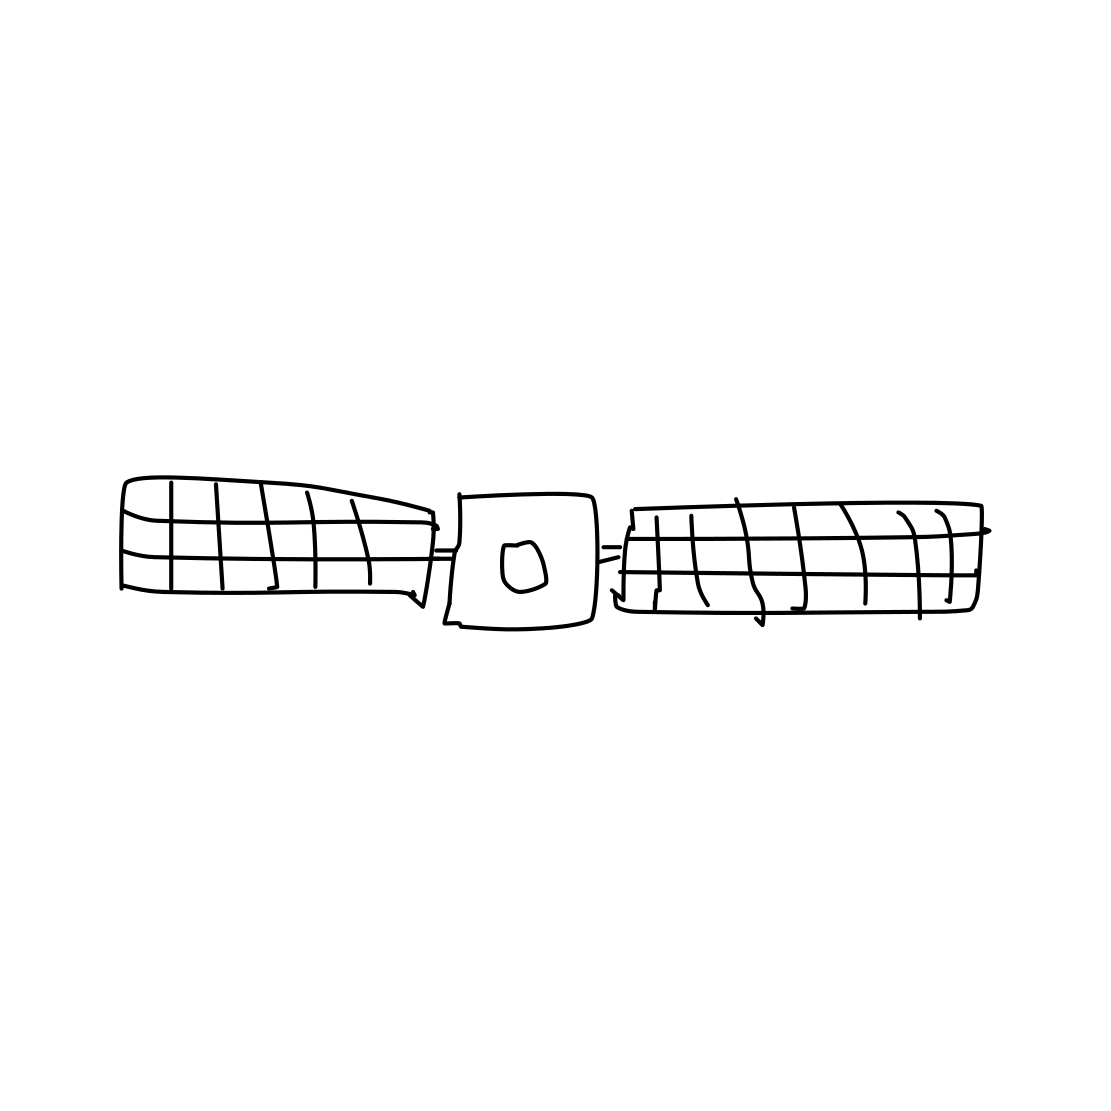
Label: satellite